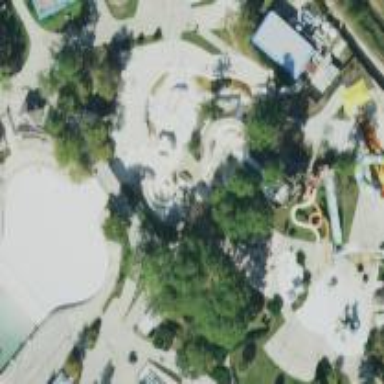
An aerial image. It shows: Water slide attraction.